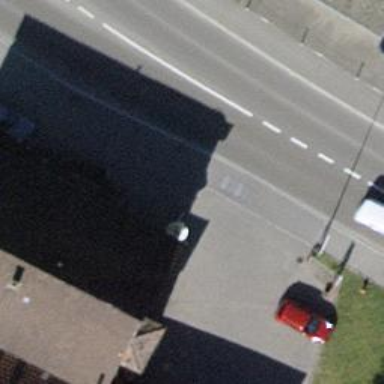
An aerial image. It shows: Asphalt sidewalk.